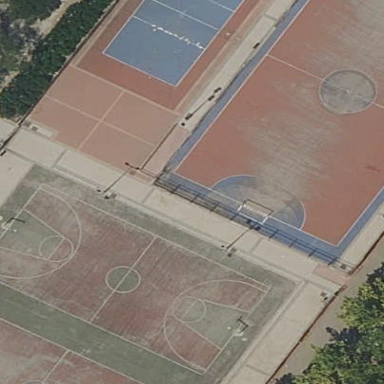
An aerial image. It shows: Sports center on leisure land.